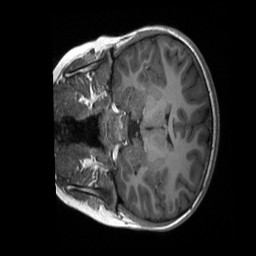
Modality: T1w
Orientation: coronal
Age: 10
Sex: female
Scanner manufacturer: siemens
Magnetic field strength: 3 T
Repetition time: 2.3 s
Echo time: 0.00232 s